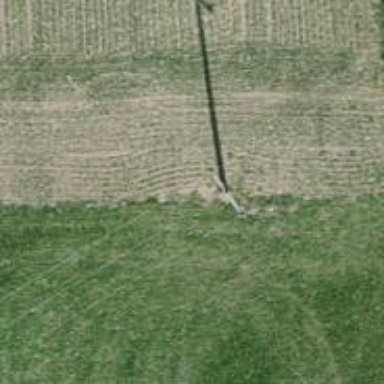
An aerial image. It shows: Power pole.